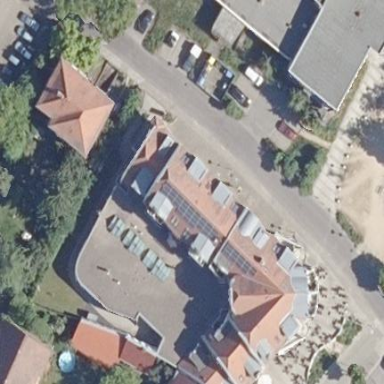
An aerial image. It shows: Building consisting of apartments.